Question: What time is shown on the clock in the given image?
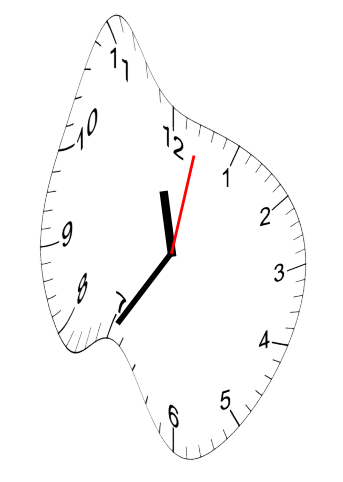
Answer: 11:35:02